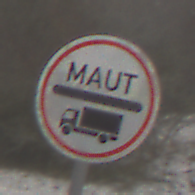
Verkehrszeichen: Mautpflicht
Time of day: Midday
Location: Outdoor (Nature)
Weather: Overcast
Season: Winter
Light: Natural